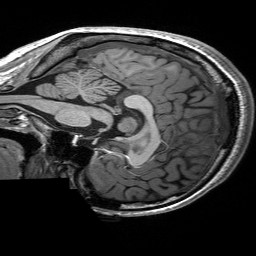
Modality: T1w
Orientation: sagittal
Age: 22
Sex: female
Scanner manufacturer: siemens
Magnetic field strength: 3 T
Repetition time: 2.53 s
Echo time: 0.00227 s